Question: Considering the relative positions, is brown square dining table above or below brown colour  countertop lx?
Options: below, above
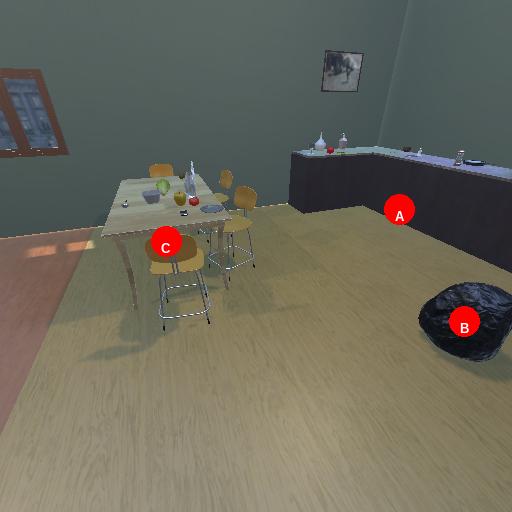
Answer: below